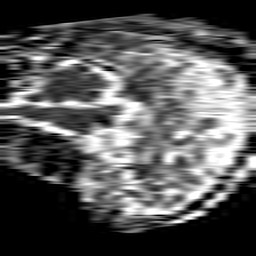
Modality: ADC
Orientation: sagittal
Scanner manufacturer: philips
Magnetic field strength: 1.5 T
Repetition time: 4.6 s
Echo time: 0.08517 s